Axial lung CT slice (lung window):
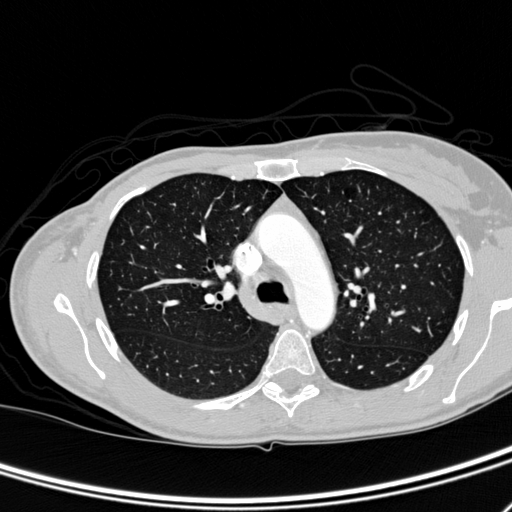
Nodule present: no